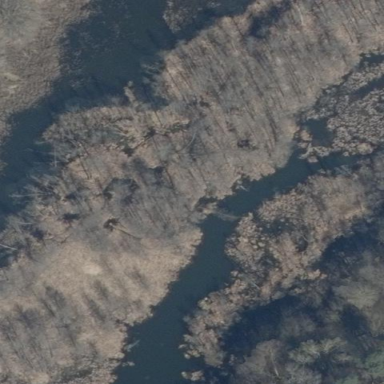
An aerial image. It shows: Swampy wetland area.